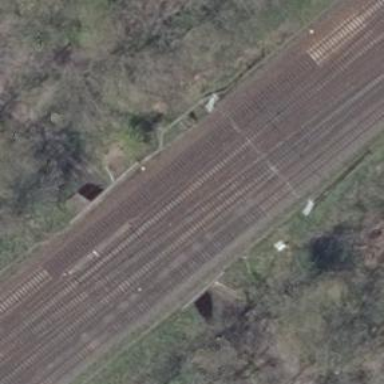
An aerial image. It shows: Railway track with contact lines for electrification.